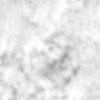
Label: no_change